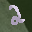
Label: 2